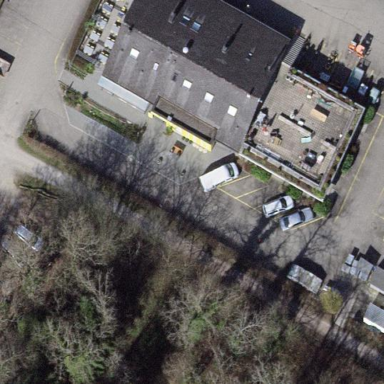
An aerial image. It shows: Commercial building hosting restaurant with outdoor terrace for seating.